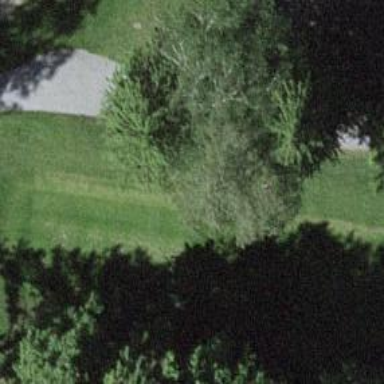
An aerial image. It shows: Golf tee on grassy land.